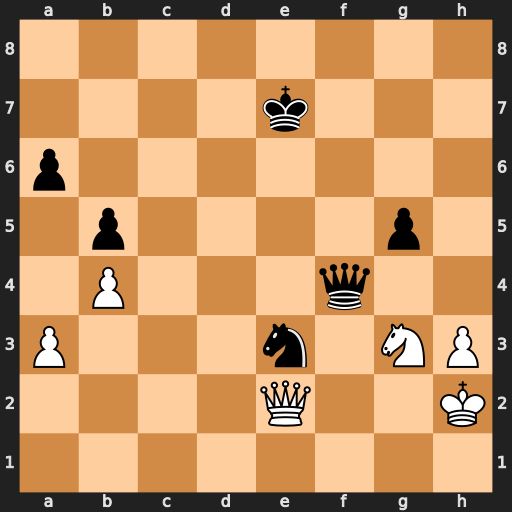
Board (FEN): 8/4k3/p7/1p4p1/1P3q2/P3n1NP/4Q2K/8
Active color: w
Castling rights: -
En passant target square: -
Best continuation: Qxe3+ Qxe3 Nf5+ Kf6 Nxe3